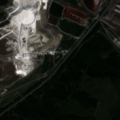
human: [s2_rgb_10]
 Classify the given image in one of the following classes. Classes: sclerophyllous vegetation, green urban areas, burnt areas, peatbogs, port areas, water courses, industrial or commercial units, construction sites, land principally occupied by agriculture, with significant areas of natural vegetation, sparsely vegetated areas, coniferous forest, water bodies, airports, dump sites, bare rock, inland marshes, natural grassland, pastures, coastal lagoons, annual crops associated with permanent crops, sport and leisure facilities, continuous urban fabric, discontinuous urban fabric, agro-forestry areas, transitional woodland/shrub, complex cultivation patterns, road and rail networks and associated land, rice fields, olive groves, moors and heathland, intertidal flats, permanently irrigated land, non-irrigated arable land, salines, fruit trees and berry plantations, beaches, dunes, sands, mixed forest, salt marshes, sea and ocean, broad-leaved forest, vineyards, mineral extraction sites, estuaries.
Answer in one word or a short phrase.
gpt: mineral extraction sites, dump sites, mixed forest